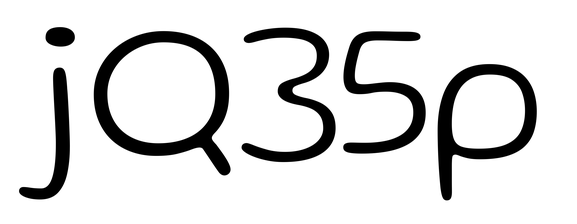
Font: Gluten_ExtraLight